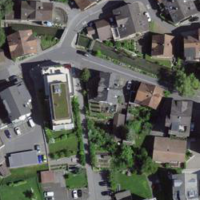
EUNIS habitat code: 54
Species observed at this site:
Genista tinctoria